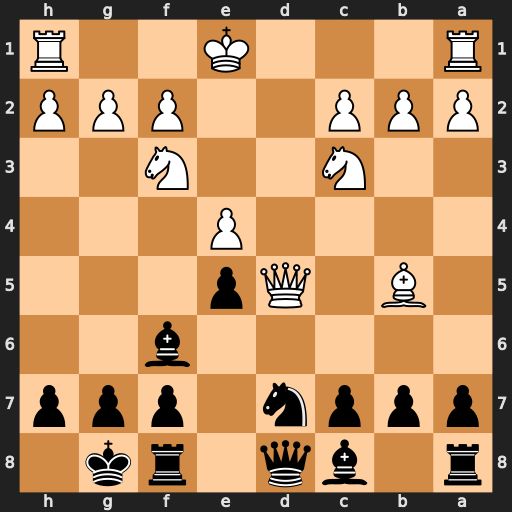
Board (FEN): r1bq1rk1/pppn1ppp/5b2/1B1Qp3/4P3/2N2N2/PPP2PPP/R3K2R
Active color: b
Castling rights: KQ
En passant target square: -
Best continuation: c6 Bxc6 bxc6